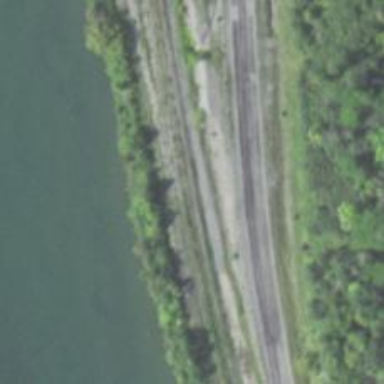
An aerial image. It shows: Railway siding for service.